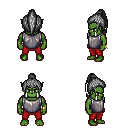
a pixel art fantasy rpg character, male body template, orc, green skin, steel chest armor, red pants, gray long topknot hairstyle, bracelets, four views (front, back, left, right), 2x2 character sprite sheet, small pixel art, hard edges, no anti-aliasing